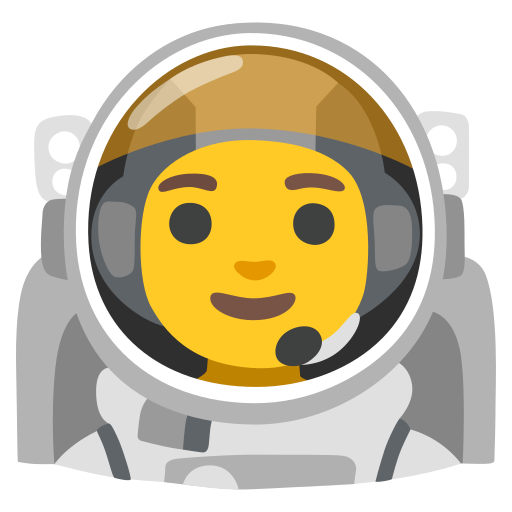
Emoji: 🧑‍🚀